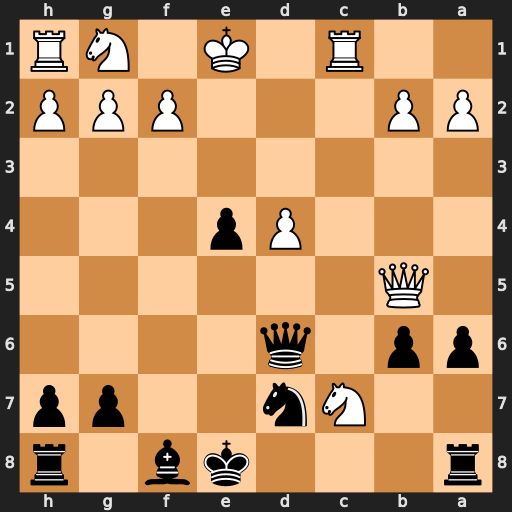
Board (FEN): r3kb1r/2Nn2pp/pp1q4/1Q6/3Pp3/8/PP3PPP/2R1K1NR
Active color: b
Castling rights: Kkq
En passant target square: -
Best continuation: Qxc7 Qh5+ g6 Qxg6+ hxg6